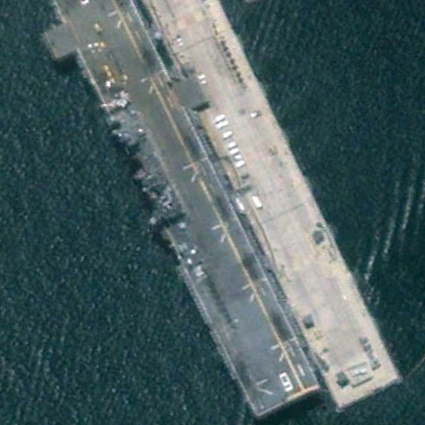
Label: assault